Aerial crown-view tile of a tropical tree (Barro Colorado Island, Panama), acquired 20240716:
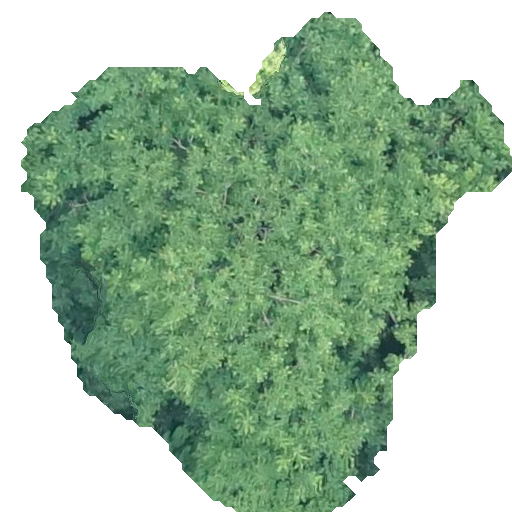
Species: Spondias mombin
GBIF accepted scientific name: Spondias mombin
Crown area: 244.575 m²